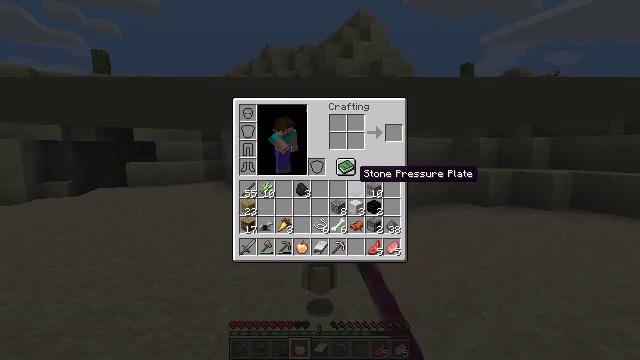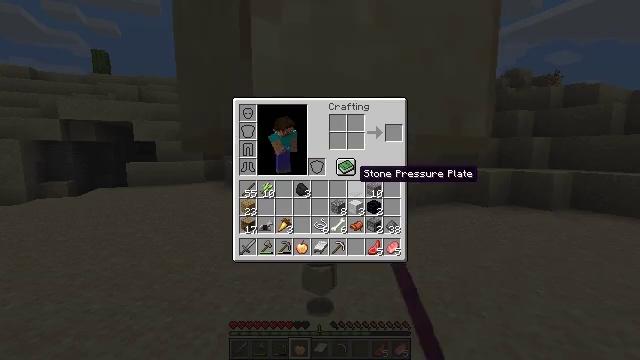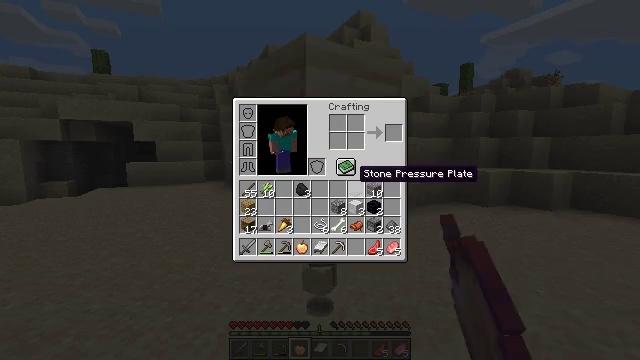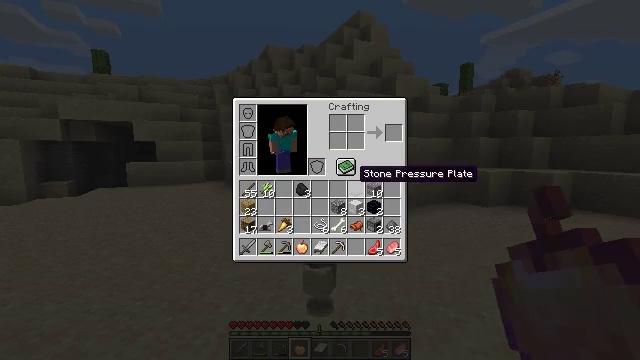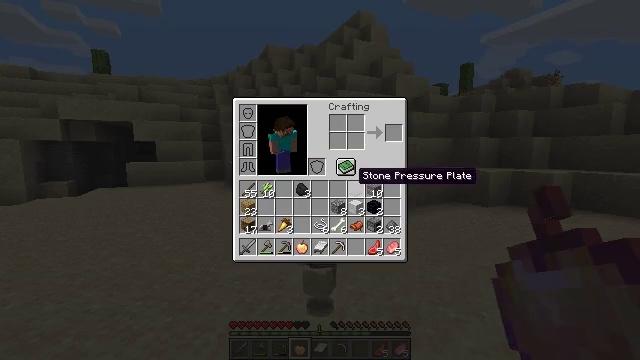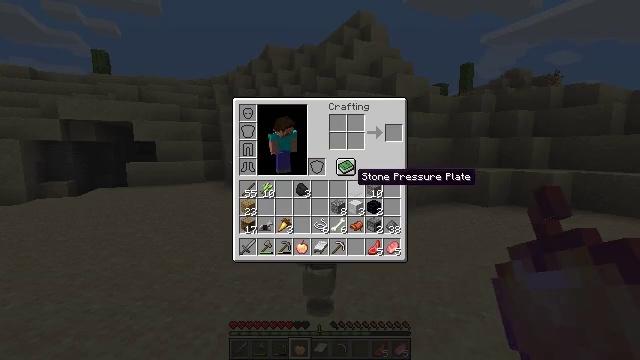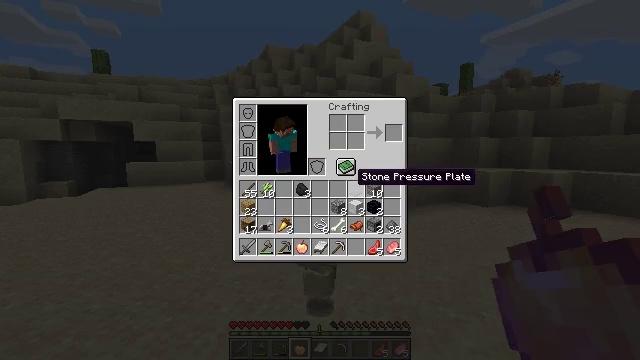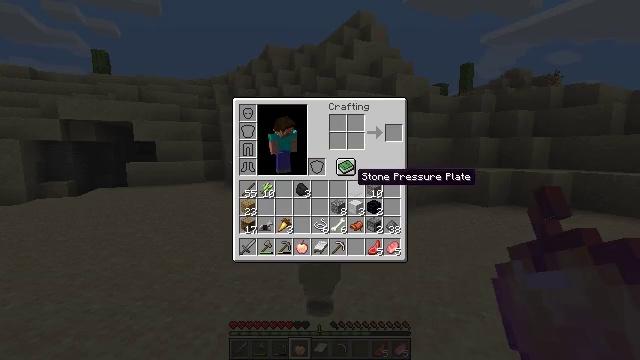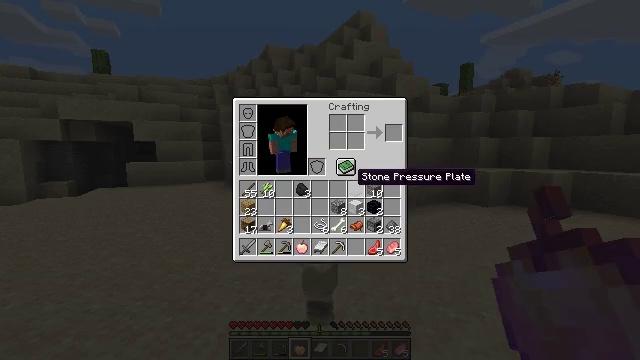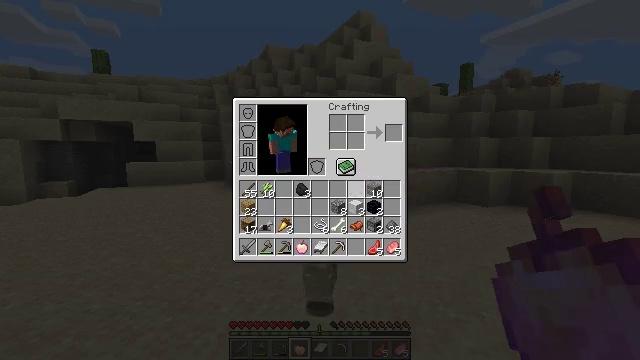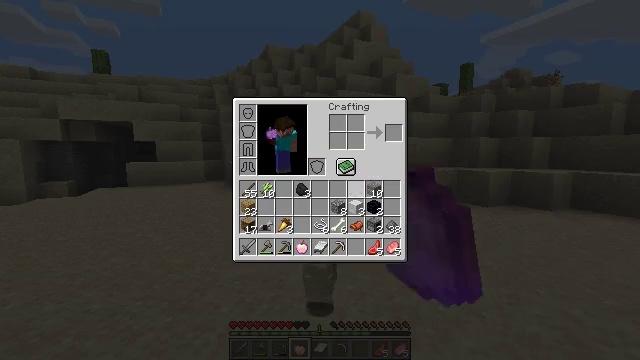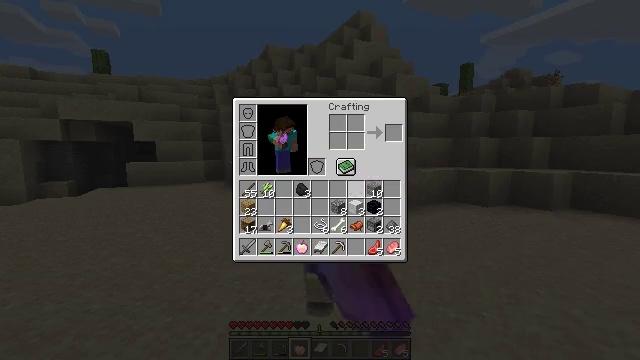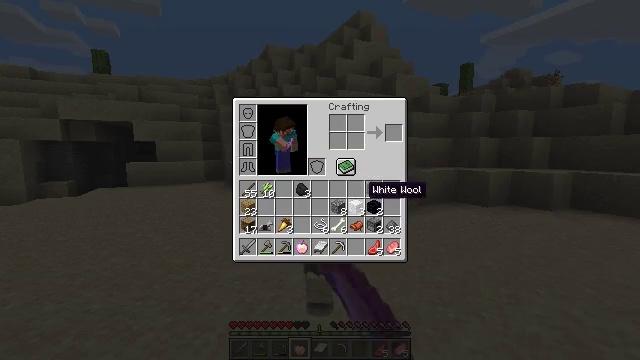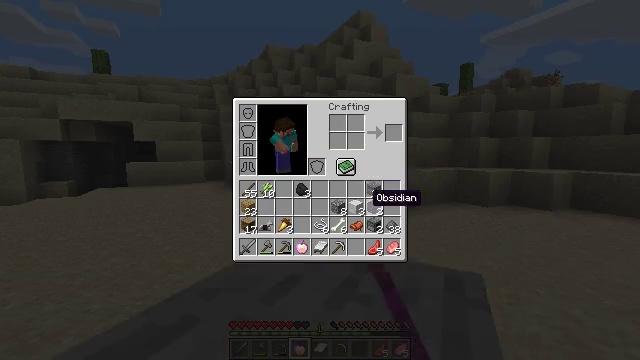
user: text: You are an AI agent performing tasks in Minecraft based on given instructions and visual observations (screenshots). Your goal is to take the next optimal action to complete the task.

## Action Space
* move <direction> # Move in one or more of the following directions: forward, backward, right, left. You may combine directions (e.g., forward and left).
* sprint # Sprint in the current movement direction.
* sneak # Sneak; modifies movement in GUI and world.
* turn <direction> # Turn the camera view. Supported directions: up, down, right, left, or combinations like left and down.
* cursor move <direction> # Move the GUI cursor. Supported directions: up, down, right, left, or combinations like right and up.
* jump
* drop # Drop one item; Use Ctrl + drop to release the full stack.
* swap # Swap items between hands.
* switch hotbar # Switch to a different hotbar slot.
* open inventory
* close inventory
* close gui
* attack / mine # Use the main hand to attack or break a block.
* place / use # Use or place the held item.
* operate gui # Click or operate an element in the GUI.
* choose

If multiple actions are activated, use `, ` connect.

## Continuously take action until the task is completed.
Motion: motion action
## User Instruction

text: Remove a stone pressure plate from the inventory.
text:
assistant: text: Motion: sprint, open gui
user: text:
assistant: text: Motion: sprint
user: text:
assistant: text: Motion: sprint
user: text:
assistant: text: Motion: sprint
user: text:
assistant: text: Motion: sprint
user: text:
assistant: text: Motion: sprint
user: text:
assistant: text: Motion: sprint
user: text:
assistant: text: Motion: sprint
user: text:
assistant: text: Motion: sprint, drop
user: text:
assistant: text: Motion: sprint, drop
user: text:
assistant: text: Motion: sprint, drop
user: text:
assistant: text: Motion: sprint, cursor move down
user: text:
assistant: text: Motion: sprint, cursor move down
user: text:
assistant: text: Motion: sprint